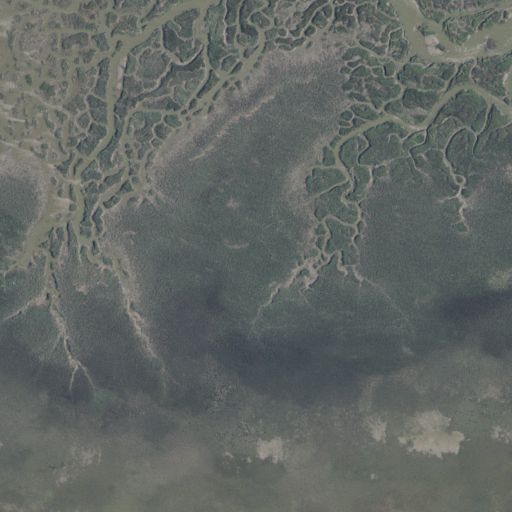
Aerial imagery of island in South Carolina named Lemon Island containing herbaceous wetlands and open water